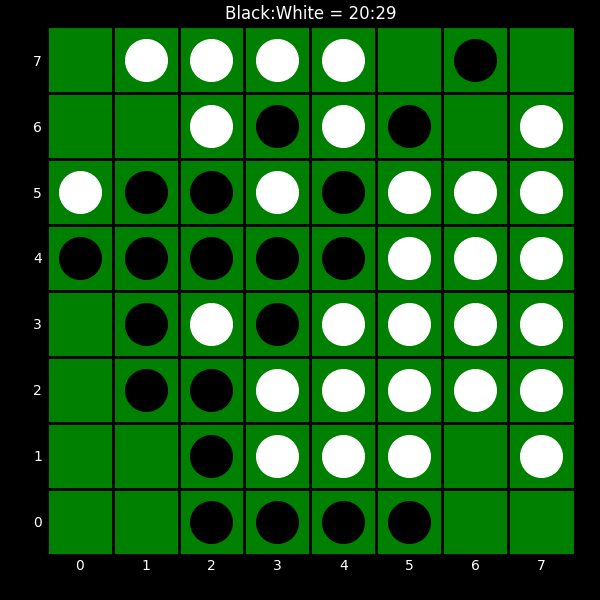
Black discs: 20
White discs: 29